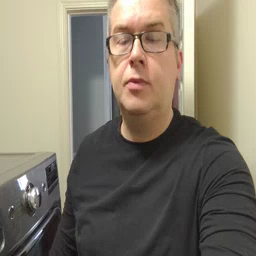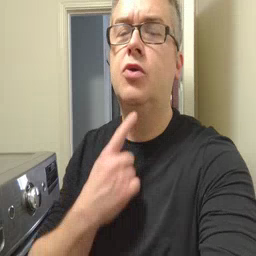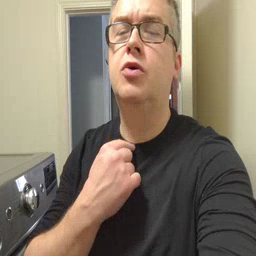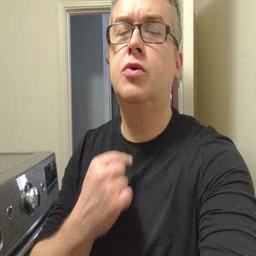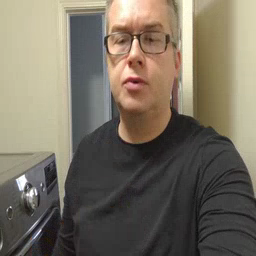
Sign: thirsty